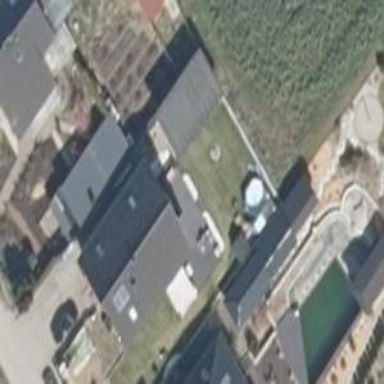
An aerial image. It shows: Gabled roofed house.